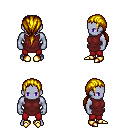
a pixel art fantasy rpg character, male body template, dark elf, purple skin, maroon tunic, red pants, blonde ponytail hairstyle, gold boots, four views (front, back, left, right), 2x2 character sprite sheet, small pixel art, hard edges, no anti-aliasing